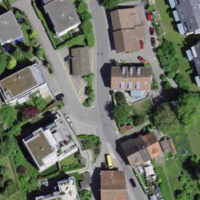
EUNIS habitat code: 55
Species observed at this site:
Euphorbia cyparissias